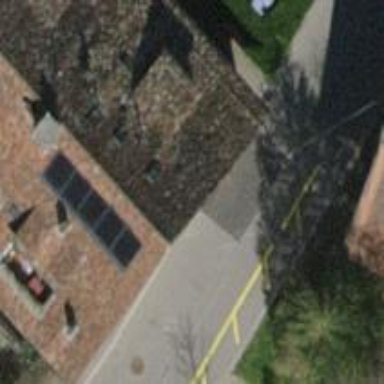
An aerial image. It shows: Building with tile roof.